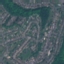
Label: Residential